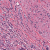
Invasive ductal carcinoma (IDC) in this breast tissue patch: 1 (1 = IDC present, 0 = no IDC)